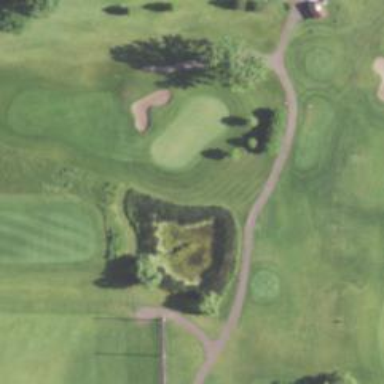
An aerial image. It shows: Golf hole.